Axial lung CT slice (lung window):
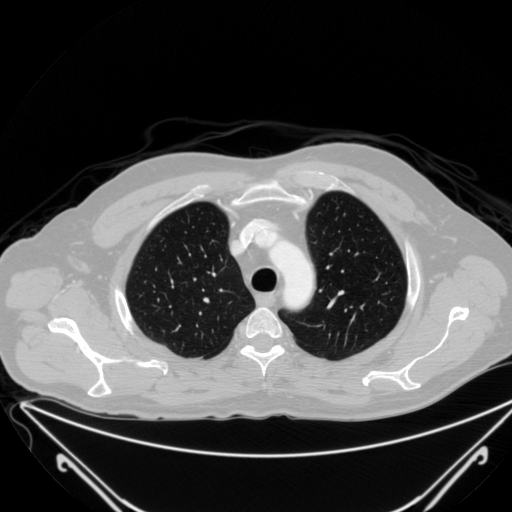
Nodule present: no